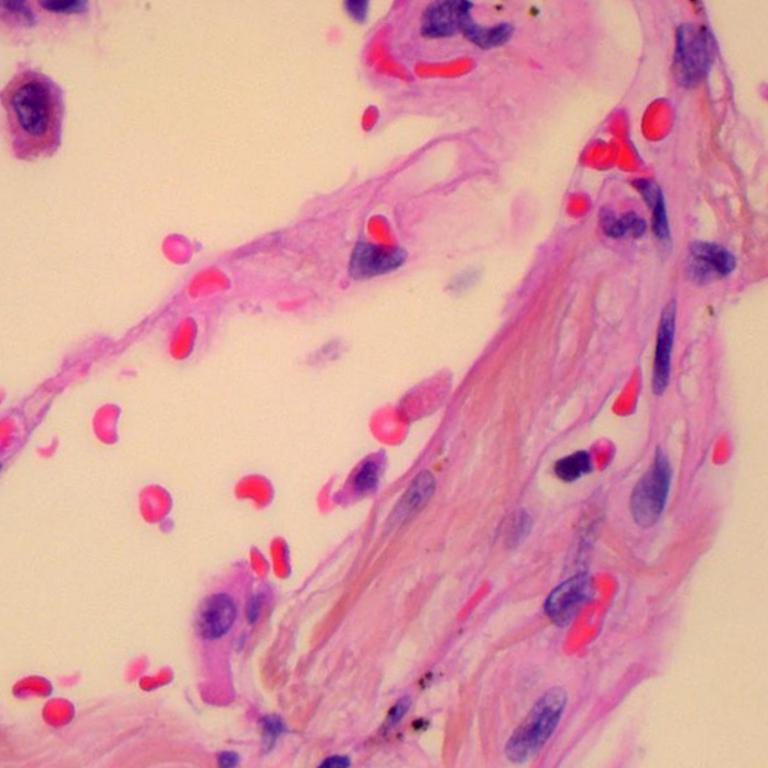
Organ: lung
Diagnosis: benign